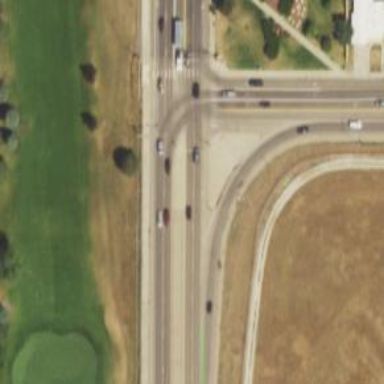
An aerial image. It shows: Primary link highway with asphalt surface.